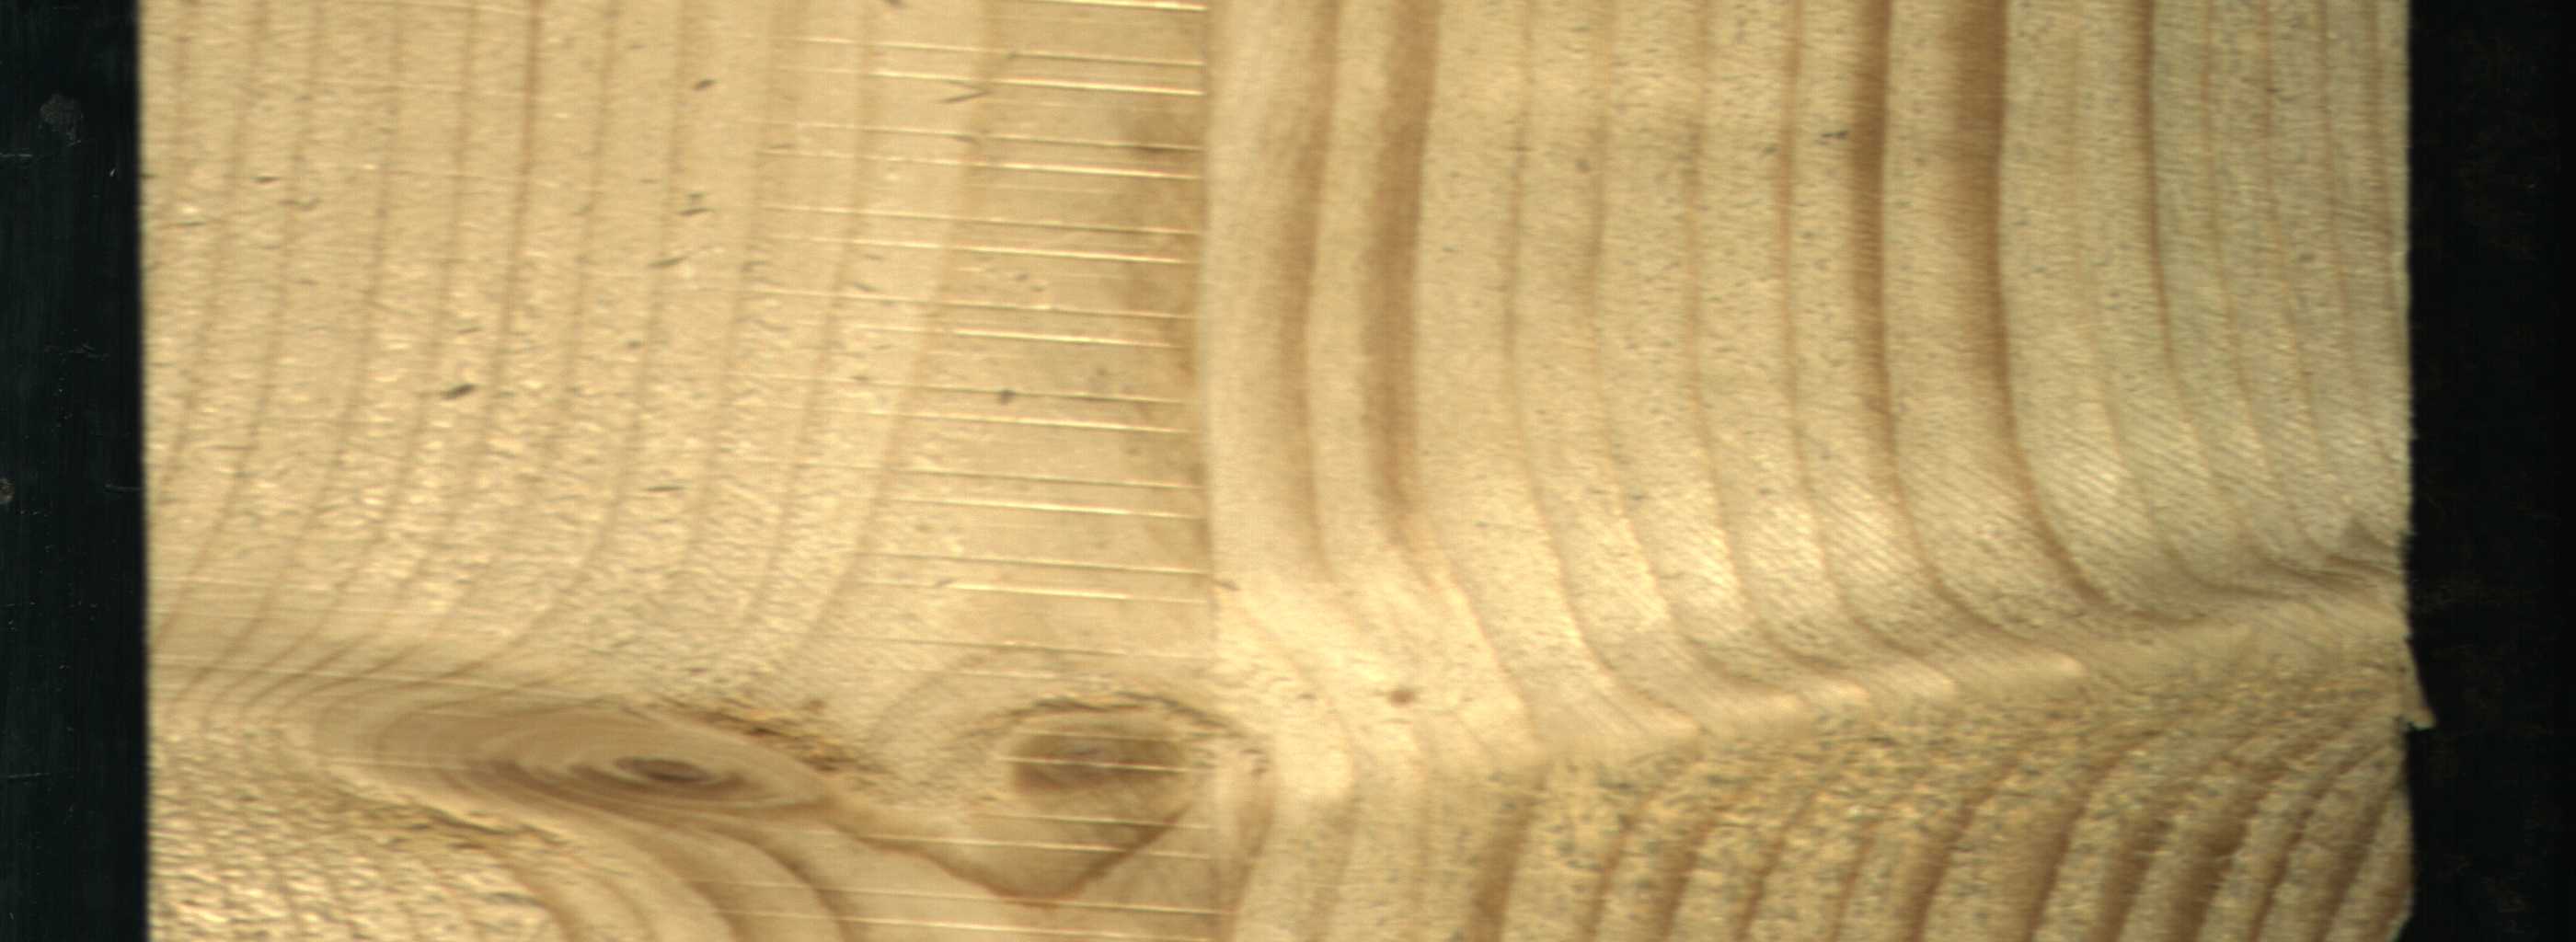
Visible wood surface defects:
Live_Knot
Live_Knot